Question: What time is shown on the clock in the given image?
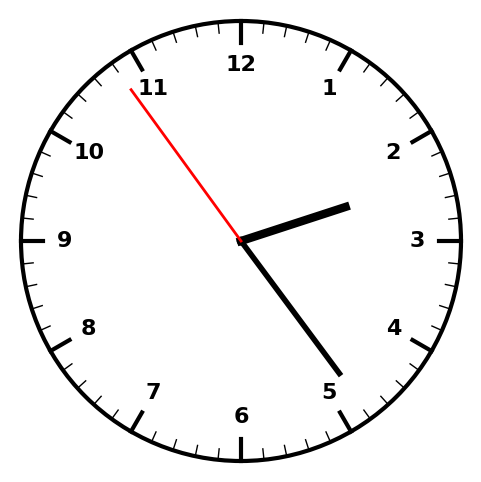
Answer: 02:23:54